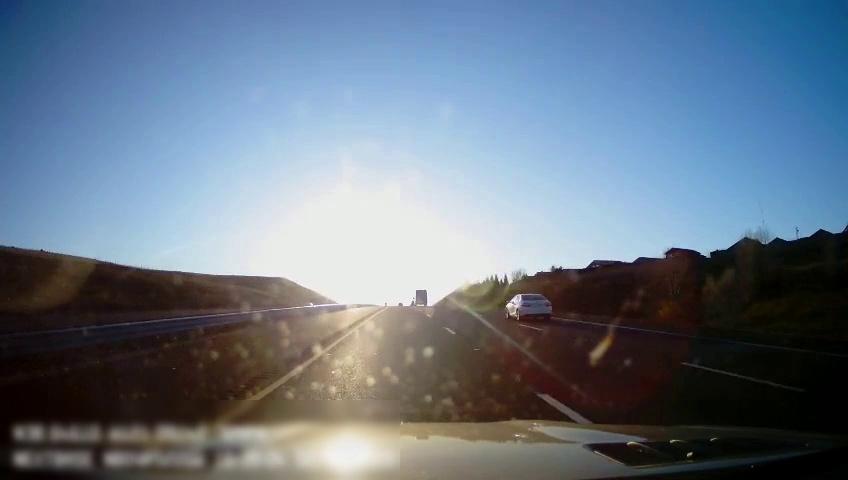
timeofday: Day
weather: Sunny
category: Drivable Space
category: Drivable Space
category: Vehicles | Car
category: Vehicles | Truck
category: Lanes | Current Lane
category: Lanes | Current Lane
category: Lanes | Alternate Lane
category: Lanes | Alternate Lane